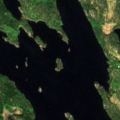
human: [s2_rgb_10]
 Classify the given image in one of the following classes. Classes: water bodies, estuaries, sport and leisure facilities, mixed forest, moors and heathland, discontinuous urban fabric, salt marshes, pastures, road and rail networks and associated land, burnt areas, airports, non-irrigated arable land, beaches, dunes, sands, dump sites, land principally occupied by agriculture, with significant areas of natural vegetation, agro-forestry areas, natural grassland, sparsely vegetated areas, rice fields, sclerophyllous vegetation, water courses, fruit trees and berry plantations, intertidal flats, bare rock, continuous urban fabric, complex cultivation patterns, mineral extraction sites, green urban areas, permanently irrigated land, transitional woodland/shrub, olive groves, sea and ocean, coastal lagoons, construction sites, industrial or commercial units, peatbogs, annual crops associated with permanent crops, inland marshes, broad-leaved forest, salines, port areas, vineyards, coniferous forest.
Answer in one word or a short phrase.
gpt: coniferous forest, transitional woodland/shrub, water bodies